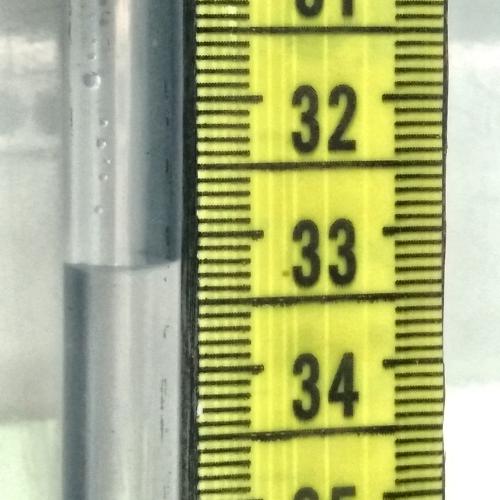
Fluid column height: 33.2 cm